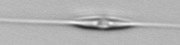
Label: Cylindrotheca